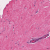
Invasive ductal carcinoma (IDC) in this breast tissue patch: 0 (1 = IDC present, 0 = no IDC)